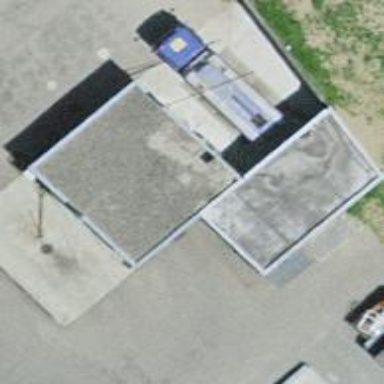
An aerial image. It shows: Car wash facility.